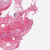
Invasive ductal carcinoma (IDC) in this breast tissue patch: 0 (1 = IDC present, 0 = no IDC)